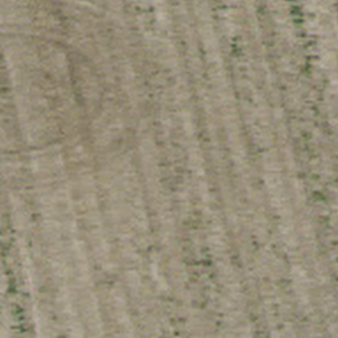
Label: other